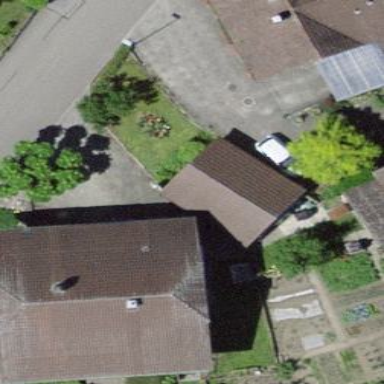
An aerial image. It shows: Garage building.